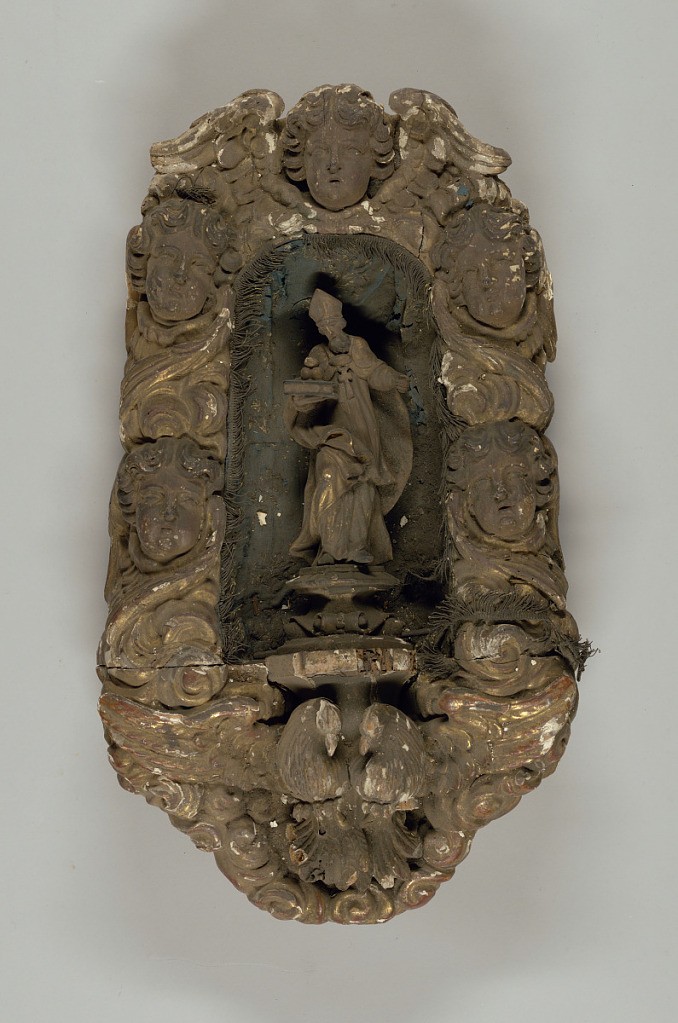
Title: Shrine and figure
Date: ca. 1640
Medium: Oak, gesso, gilded
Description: Figure of a bishop, with crozier in left hand and book with three spheres in right, in niche lined with dark green damask.  Frame has five putti heads, one with wings, with pair of doves below figure of bishop.